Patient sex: M
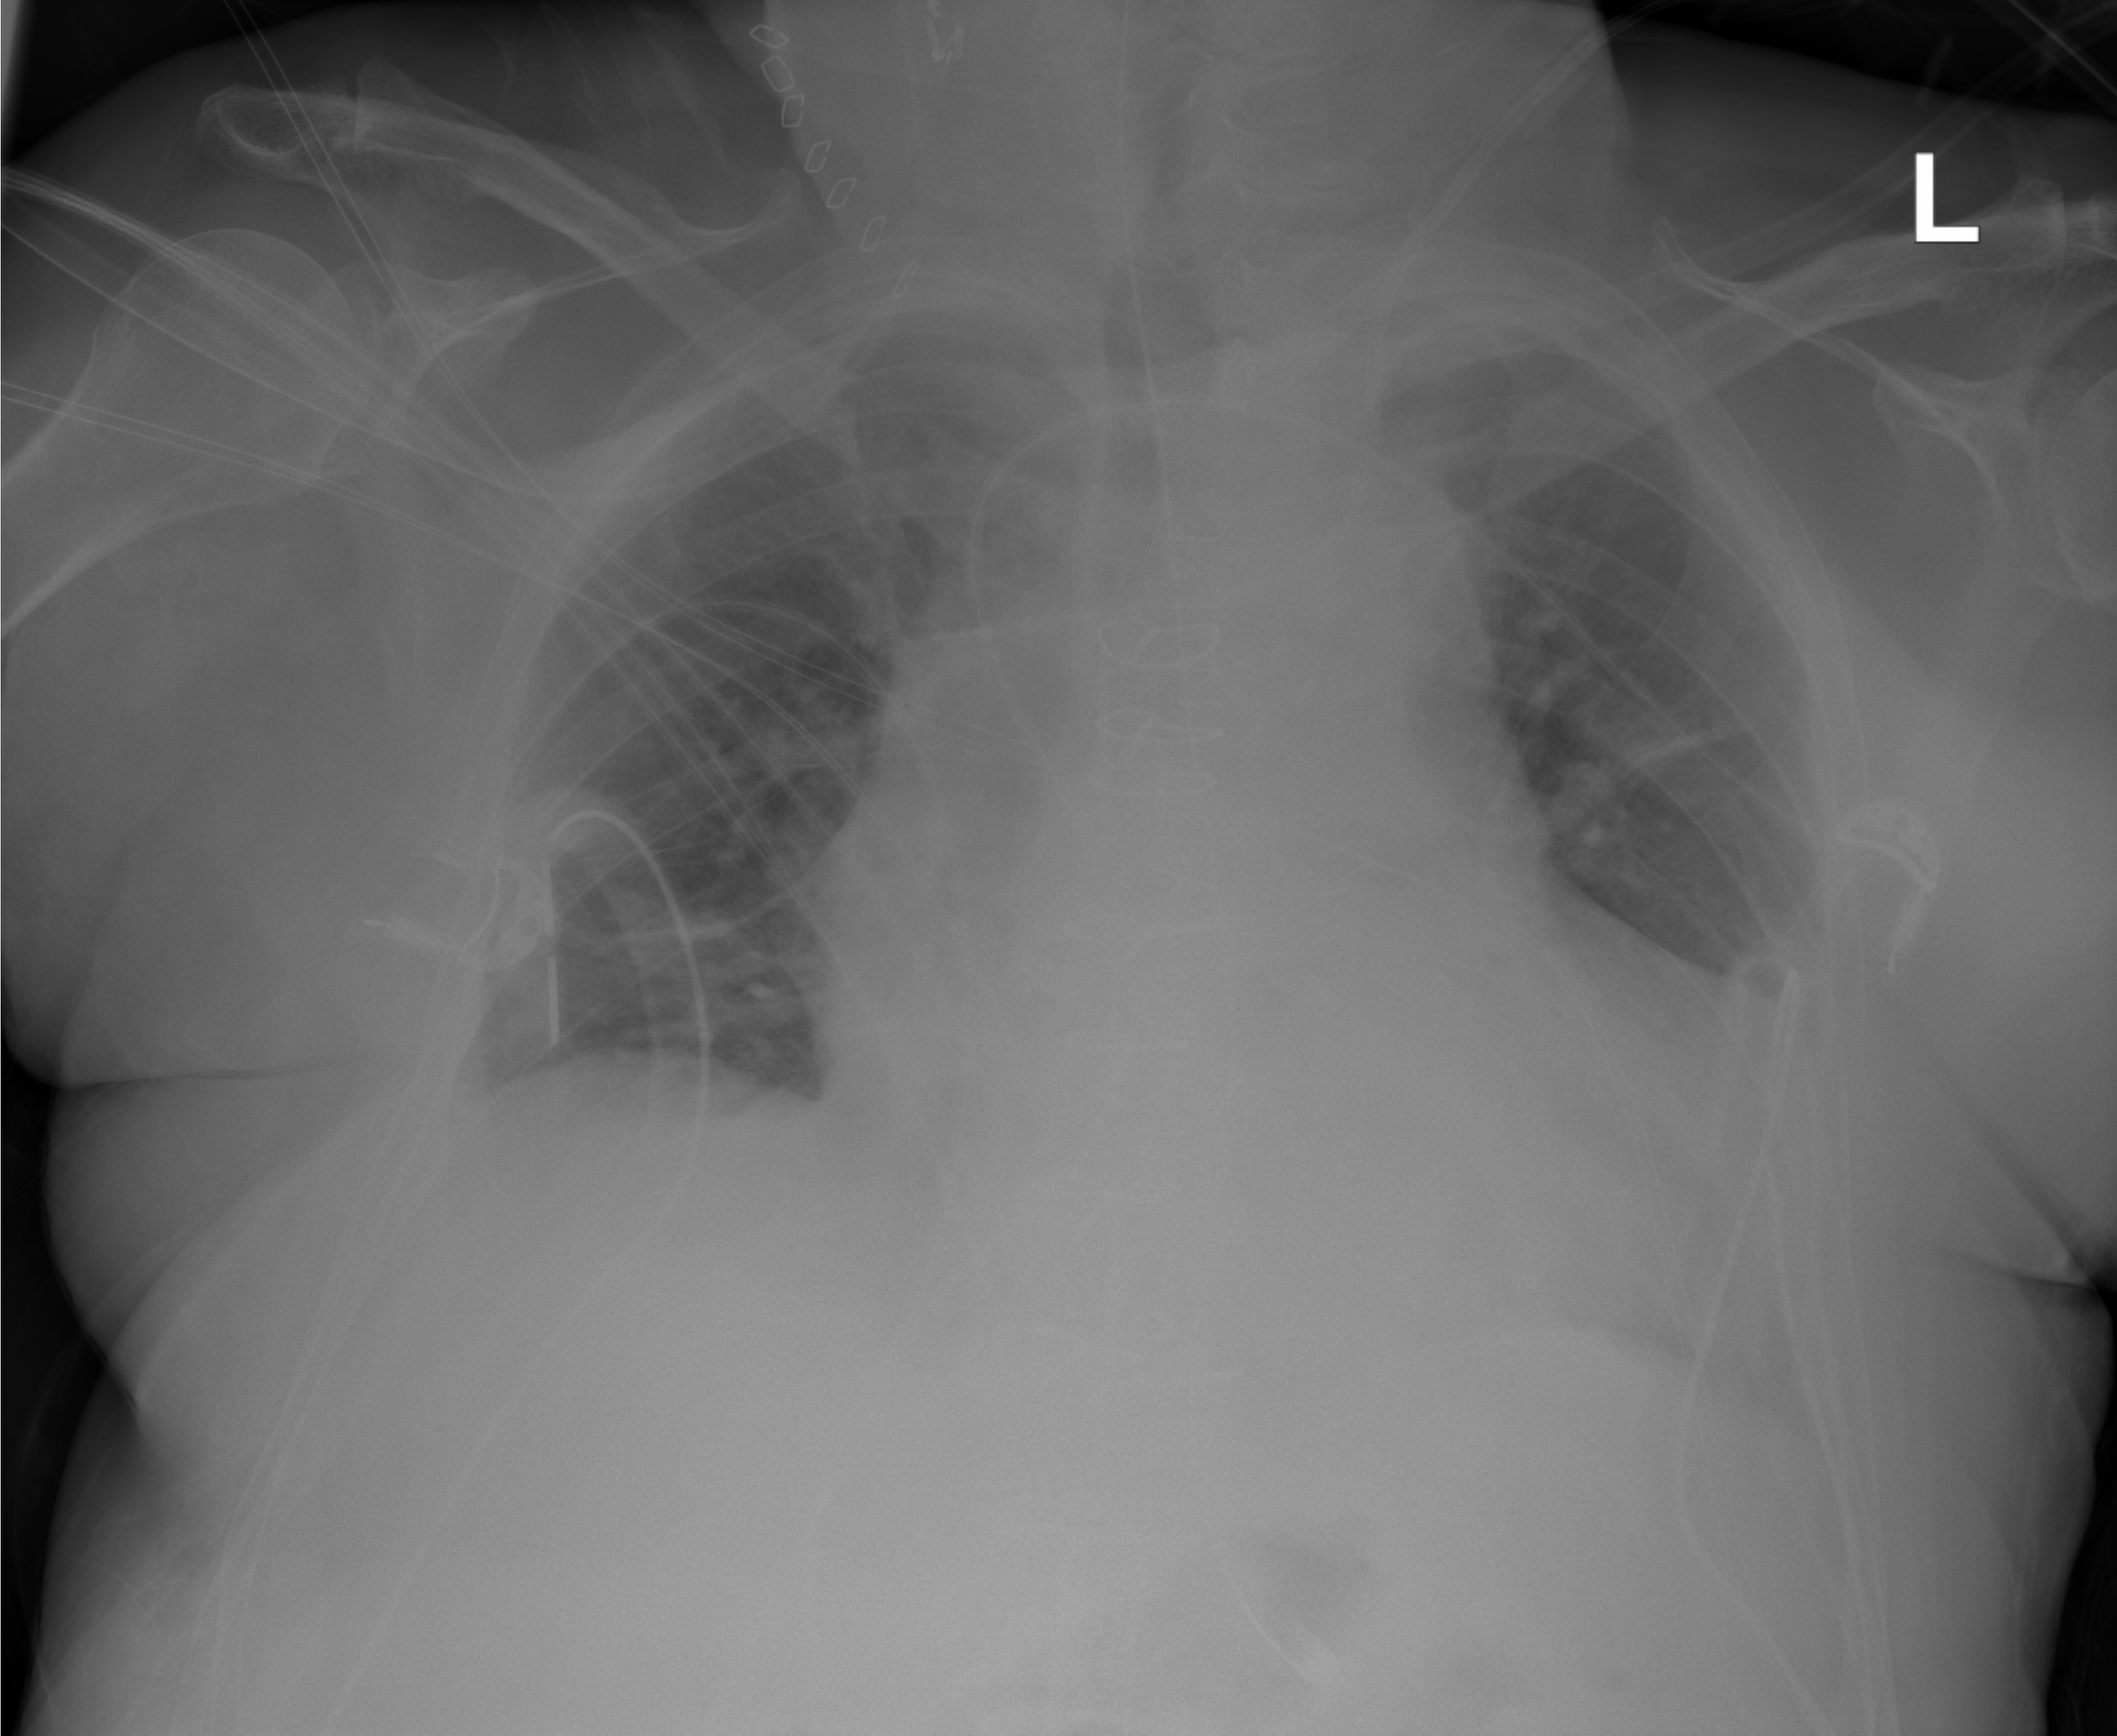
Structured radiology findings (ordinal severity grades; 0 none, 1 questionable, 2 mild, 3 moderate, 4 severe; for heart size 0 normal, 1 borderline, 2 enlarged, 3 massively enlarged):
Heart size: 2
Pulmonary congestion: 0
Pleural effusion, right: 0
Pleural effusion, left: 1
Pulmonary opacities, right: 0
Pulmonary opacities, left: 0
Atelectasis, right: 2
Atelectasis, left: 2